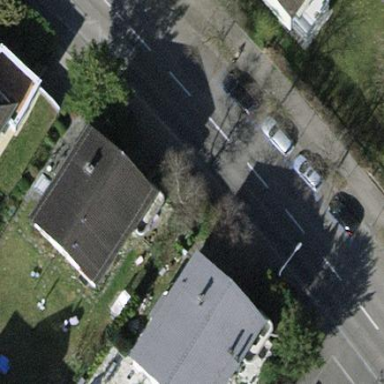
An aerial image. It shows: Parking lane designated for parking.